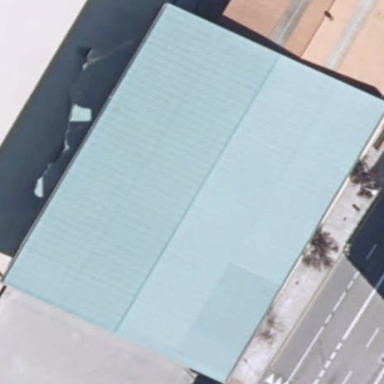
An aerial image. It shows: Sports center building.